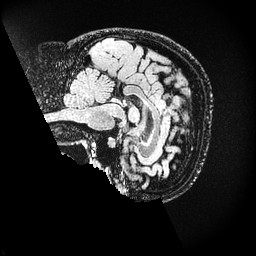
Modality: FLAIR
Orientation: sagittal
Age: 30
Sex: female
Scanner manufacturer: ge
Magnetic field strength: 3 T
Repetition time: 4.802 s
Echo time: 0.1163 s